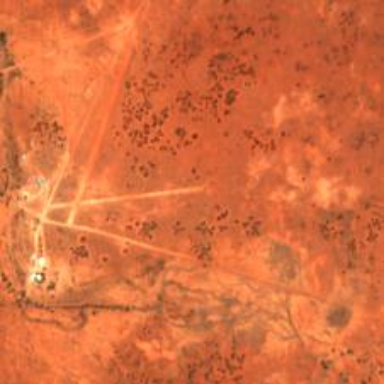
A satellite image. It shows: Airstrip at the airport.